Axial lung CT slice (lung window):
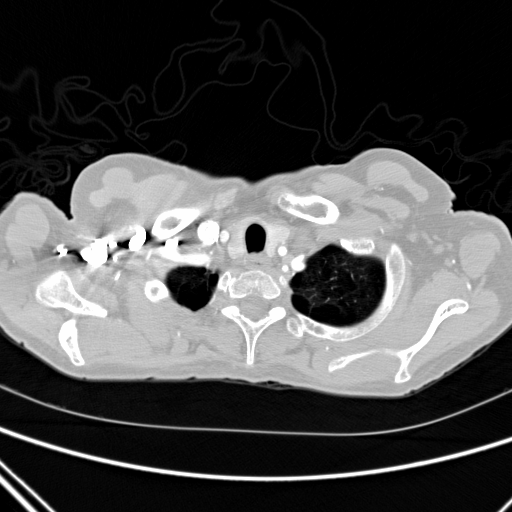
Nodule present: no